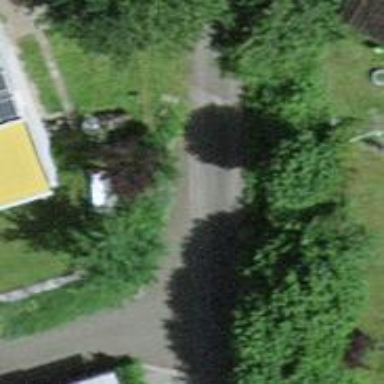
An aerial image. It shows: Compacted service road.